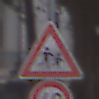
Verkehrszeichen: KinderLinks
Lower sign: Geschwindigkeit40
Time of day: MorningAfternoon
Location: Outdoor (Suburban)
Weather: PartlyCloudy
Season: NotSpecified
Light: Natural